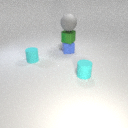
large gray rubber sphere above small blue rubber cube